RGB frame:
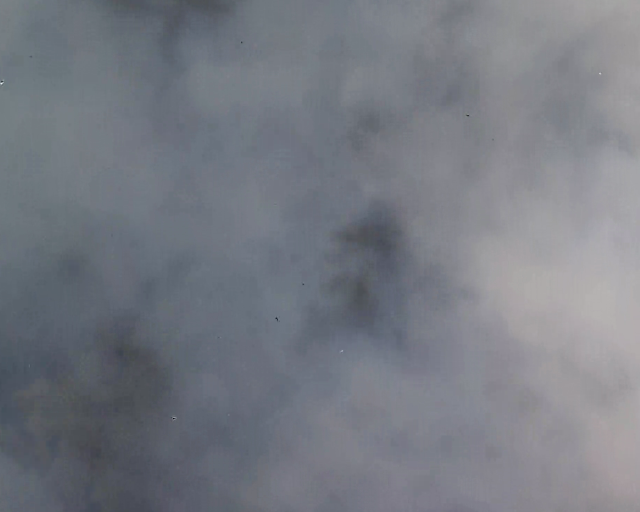
Thermal frame:
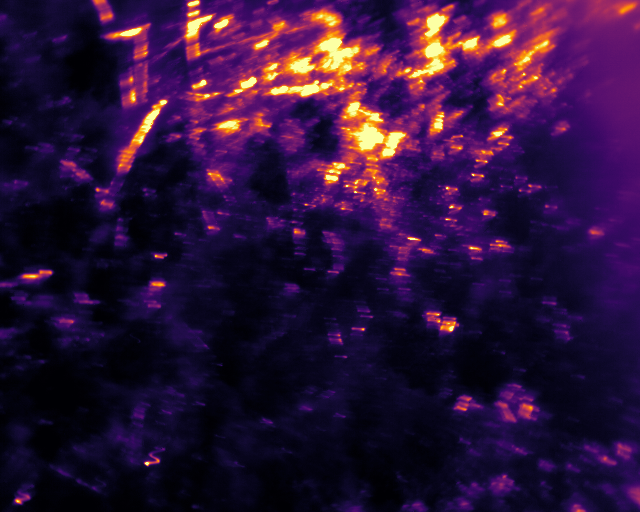
Captured: 2026-02-27 02:39:30
Pixels at or above 80 °C: 5664 (fraction of frame: 0.01729)